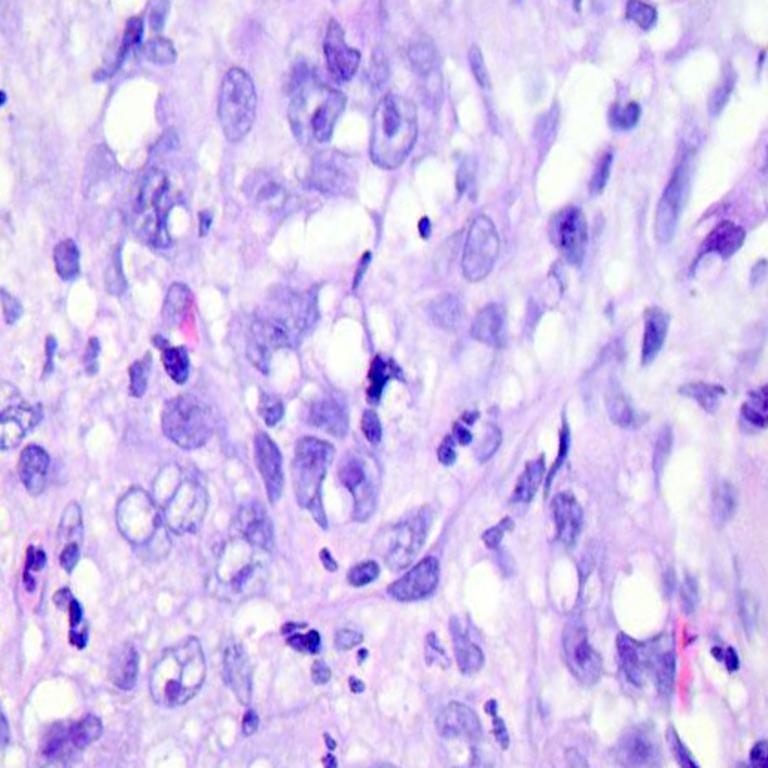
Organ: colon
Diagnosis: adenocarcinomas